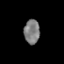
Tissue: prostate
Cell type: T cells
Senescence score: 0.3532
Nuclear area (px): 369
Mean DAPI intensity: 126.133